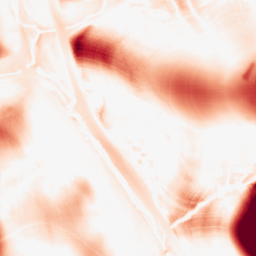
Category: morphological
Decomposition family: morphological
Decomposition parameters: operation: opening
size: 50
Upsampling method: sinc_hamming
Upsampling parameters: scale: 2
kernel_size: 4
Upsampling scale: 2